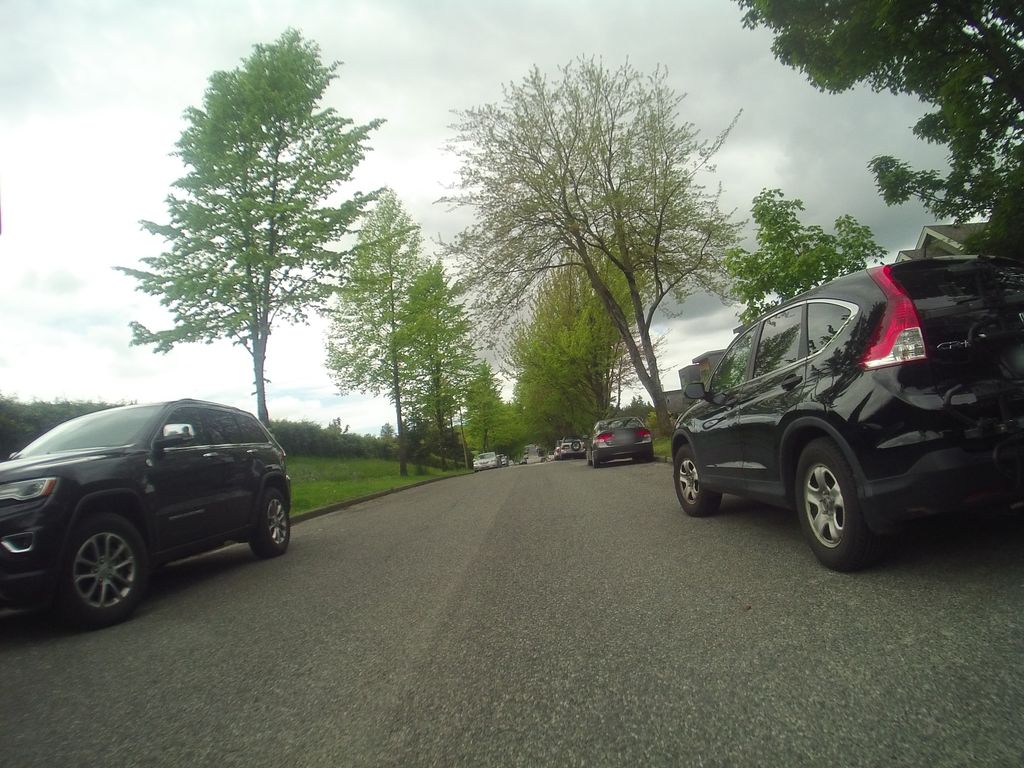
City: vancouver